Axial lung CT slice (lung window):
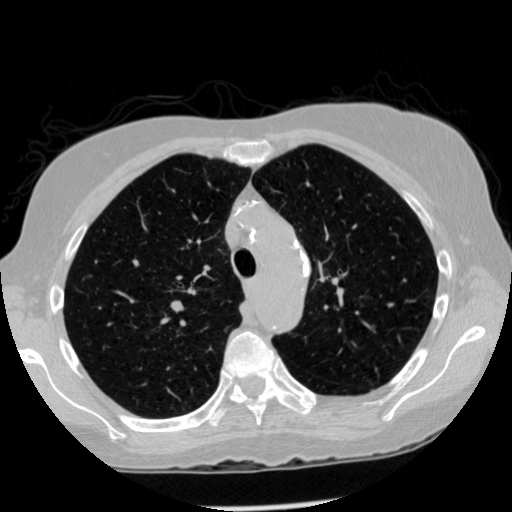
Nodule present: no